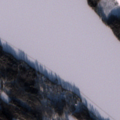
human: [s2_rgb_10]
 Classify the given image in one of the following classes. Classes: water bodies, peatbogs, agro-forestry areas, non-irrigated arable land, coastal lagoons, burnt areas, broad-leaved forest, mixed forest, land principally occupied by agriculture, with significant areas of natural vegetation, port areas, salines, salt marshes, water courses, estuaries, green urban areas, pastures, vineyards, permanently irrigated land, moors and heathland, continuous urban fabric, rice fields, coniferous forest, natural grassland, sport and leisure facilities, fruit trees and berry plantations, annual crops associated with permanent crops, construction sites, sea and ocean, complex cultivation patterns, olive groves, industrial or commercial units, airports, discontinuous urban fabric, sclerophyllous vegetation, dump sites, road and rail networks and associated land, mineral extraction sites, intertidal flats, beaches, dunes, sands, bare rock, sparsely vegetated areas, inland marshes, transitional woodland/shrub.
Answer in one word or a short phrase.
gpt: non-irrigated arable land, broad-leaved forest, coniferous forest, mixed forest, water bodies